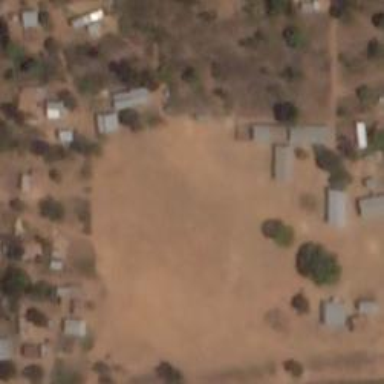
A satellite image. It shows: School.